【题型】解答题　【知识点】解析几何　【难度】medium
已知 $m,n \in \mathbb{R}$ 且 $mn \neq 0$，曲线 $\Gamma: \frac{x^2}{m} + \frac{y^2}{n} = 1$。

(1) 若曲线 $\Gamma$ 是焦点在 $y$ 轴上的等轴双曲线，求曲线 $\Gamma$ 的离心率；

(2) 设 $m = 6$，$n = -3$，点 $P(0,2)$，曲线 $\Gamma$ 上有 $A$、$B$ 两点（其中 $B$ 在第一象限），若 $AB \perp PB$ 且 $\overrightarrow{PA} \cdot \overrightarrow{PB} = 20$，求点 $B$ 的坐标；

(3) 设 $m > n > 0$ 为给定常数，$k \in \mathbb{R}$ 且 $k \neq 0$，过点 $T(0,1)$ 的直线 $l: y = kx + 1$ 与曲线 $\Gamma$ 交于 $D$、$E$ 两点，$N$ 为坐标平面上的动点。若直线 $ND$、$NT$、$NE$ 的斜率倒数成等差数列，试探究点 $N$ 是否在某条定直线上？若存在，求该定直线的方程；若不存在，请说明理由。
【解答】
\textbf{【答案】} (1) $\sqrt{2}$
(2) $(2,1)$
(3) 点 $N$ 在直线 $kx - y + 1 = 0$ 时，不存在定直线；当点 $N$ 不在直线 $kx - y + 1 = 0$ 上时，点 $N$ 在定直线 $y = n$ 上。

\textbf{【解析】} (1) 若曲线 $\Gamma$ 是等轴双曲线，则 $n = -m > 0$，
所以 $a = b = \sqrt{n}$，$c = \sqrt{2n}$，其离心率为：$e = \frac{c}{a} = \sqrt{2}$。

---

(2) 当 $m = 6$，$n = -3$ 时，曲线 $\Gamma: \frac{x^2}{6} + \frac{y^2}{-3} = 1$ 表示焦点在 $x$ 轴上的椭圆。
因为 $\overrightarrow{PA} \cdot \overrightarrow{PB} = 20$，且 $AB \perp PB$，根据平面向量数量积的几何意义可得：$|PB|^2 = 20$。
所以点 $B$ 在圆：$x^2 + (y - 5)^2 = 20$ 上。
由
\[
\begin{cases}
\frac{x^2}{6} - \frac{y^2}{3} = 1 \\
x^2 + (y - 5)^2 = 20
\end{cases}
\]
且 $B$ 点在第一象限，得 $B$ 点坐标为 $(2,1)$。

---

(3) 如图：

由
\[
\begin{cases}
y = kx + 1 \\
\frac{x^2}{m} + \frac{y^2}{n} = 1
\end{cases}
\]
得：$\frac{x^2}{m} + \frac{(kx + 1)^2}{n} = 1$，
整理得：$(n + mk^2)x^2 + 2mkx + m - mn = 0$。
因为 $m > n > 1$，所以上述方程必定有两个不同的实根。

设 $D(x_1,y_1)$，$E(x_2,y_2)$，则 $x_1 + x_2 = -\frac{2mk}{n + mk^2}$，$x_1x_2 = \frac{m - mn}{n + mk^2}$。

设 $N(x,y)$，因为直线 $ND$、$NT$、$NE$ 的斜率的倒数成等差数列，
所以
\[
\frac{x - x_1}{y - y_1} + \frac{x - x_2}{y - y_2} = \frac{2x}{y - 1}.
\]
又 $y_1 = kx_1 + 1$，$y_2 = kx_2 + 1$，所以
\[
\frac{x - x_1}{y - (kx_1 + 1)} + \frac{x - x_2}{y - (kx_2 + 1)} = \frac{2x}{y - 1},
\]
所以
\[
\frac{(x - x_1)(y - kx_2 - 1) + (x - x_2)(y - kx_1 - 1)}{(y - kx_1 - 1)(y - kx_2 - 1)} = \frac{2x}{y - 1},
\]
\[
(y - 1)(kx - y + 1)(x_1 + x_2) - 2k(kx - y + 1)x_1x_2 = 0,
\]
所以 $kx - y + 1 = 0$ 或 $(y - 1)(x_1 + x_2) - 2kx_1x_2 = 0$。

由 $(y - 1)(x_1 + x_2) - 2kx_1x_2 = 0 \implies (y - 1)\left(-\frac{2mk}{n + mk^2}\right) - 2k \cdot \frac{m - mn}{n + mk^2} = 0 \implies y = n$。

所以点 $N$ 在直线 $kx - y + 1 = 0$ 或 $y = n$ 上。
即点 $N$ 在直线 $kx - y + 1 = 0$ 时，不存在定直线，使点 $N$ 在定直线上；
当点 $N$ 不在直线 $kx - y + 1 = 0$ 上时，点 $N$ 在定直线 $y = n$ 上。

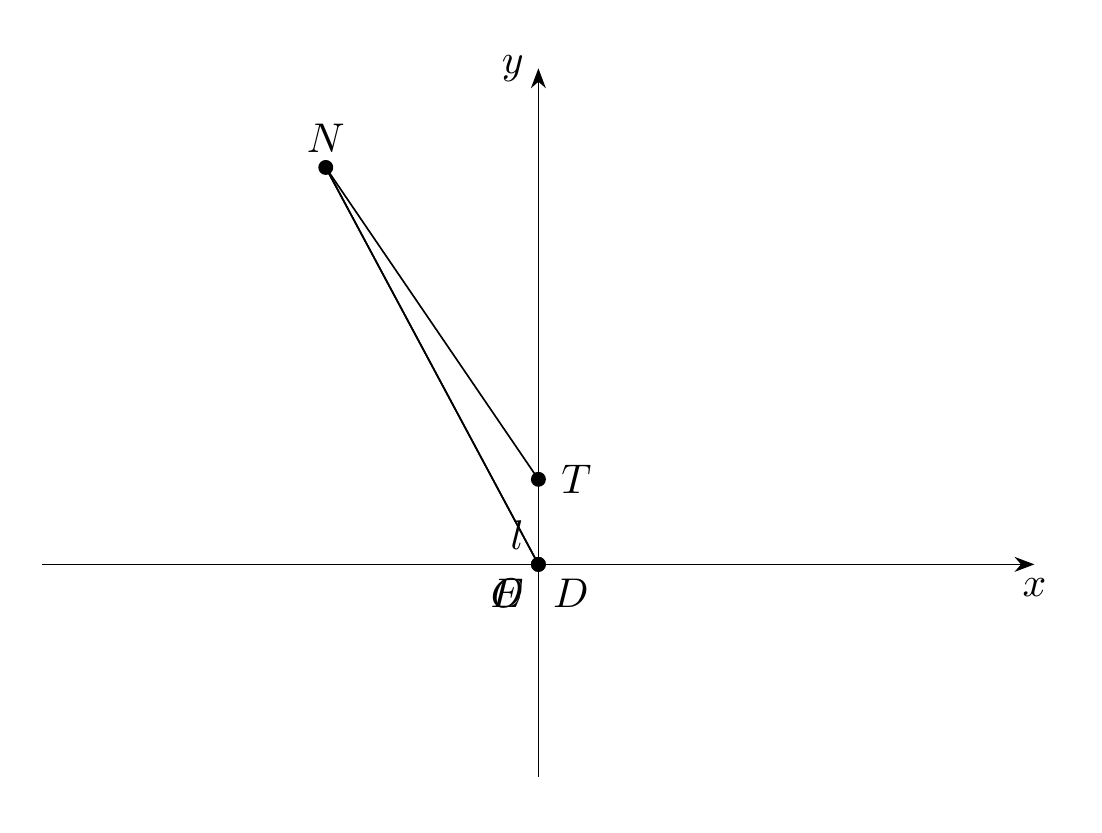